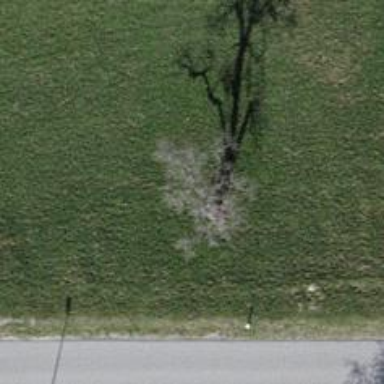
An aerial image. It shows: Single tag "natural: tree."